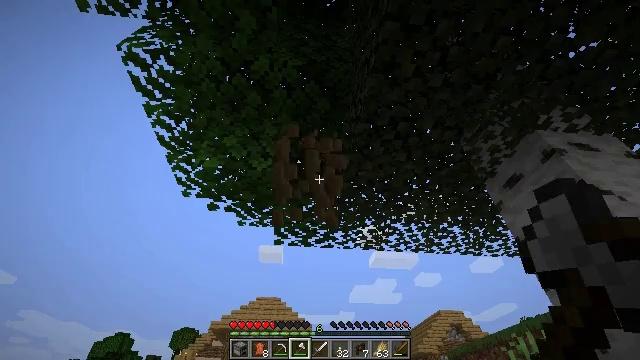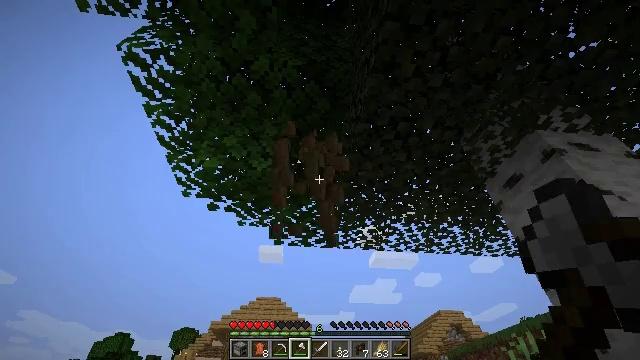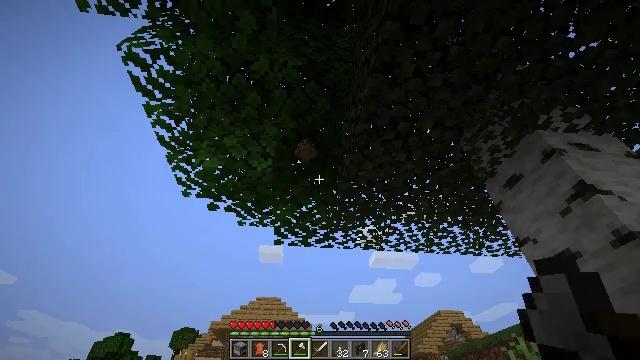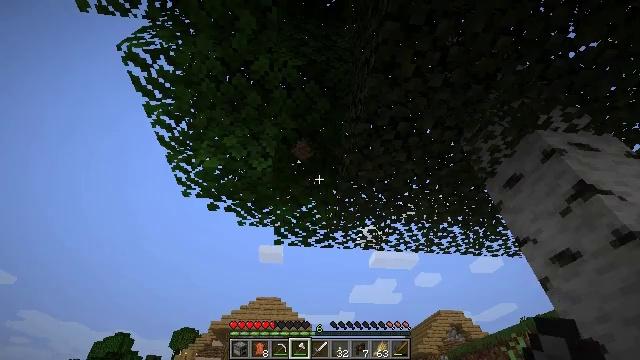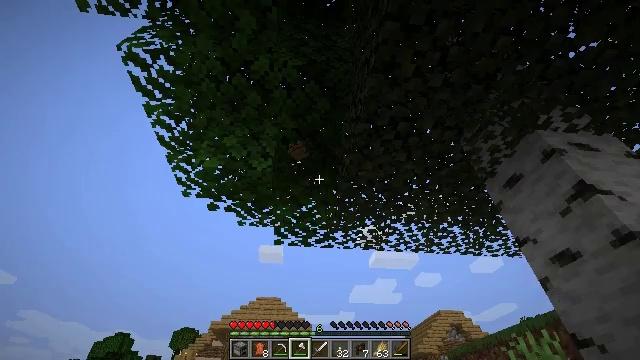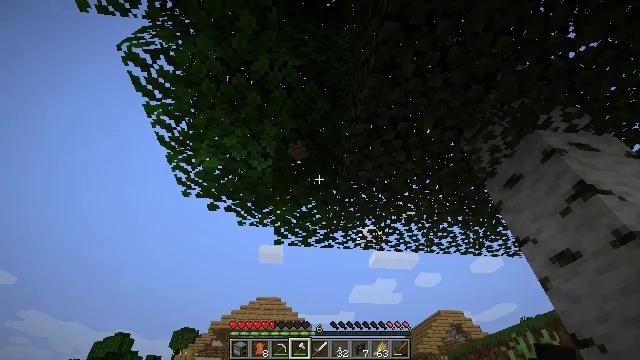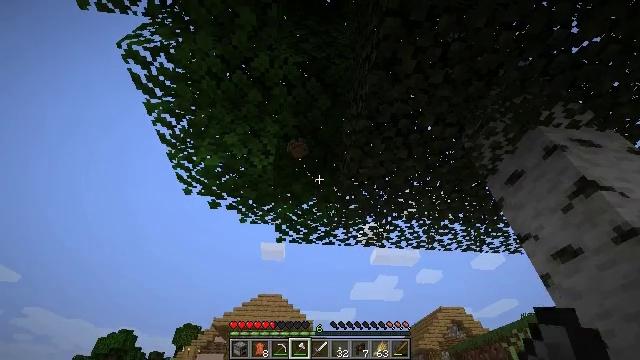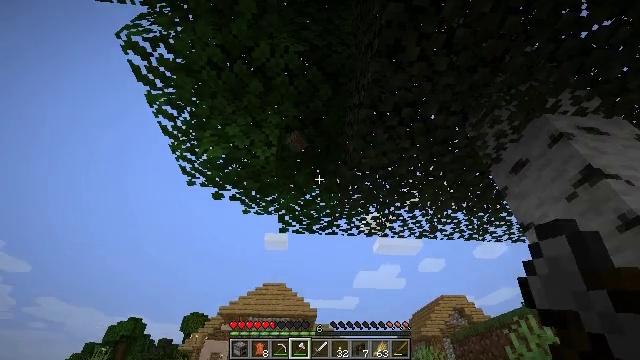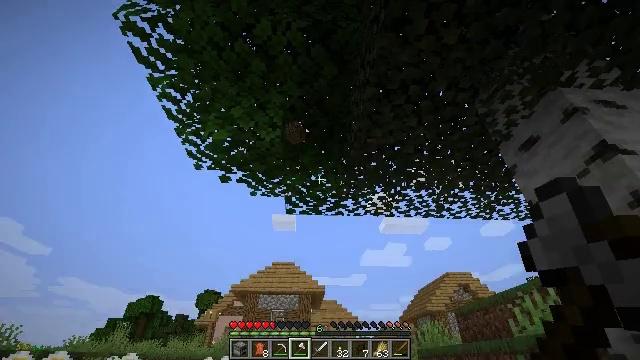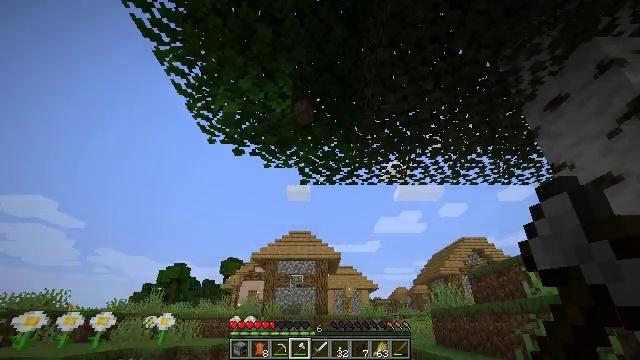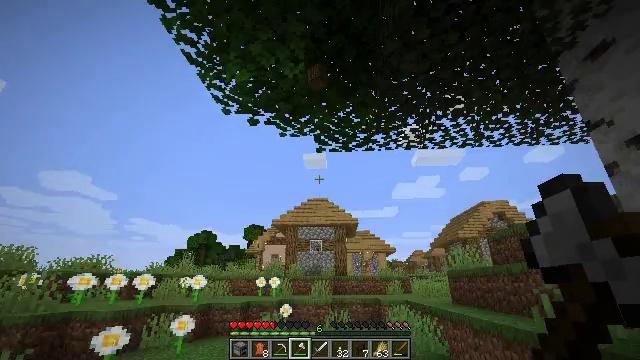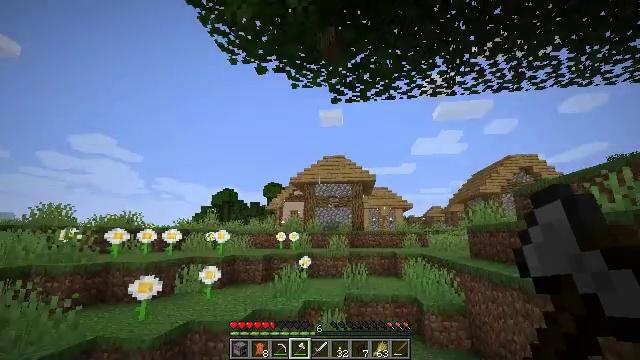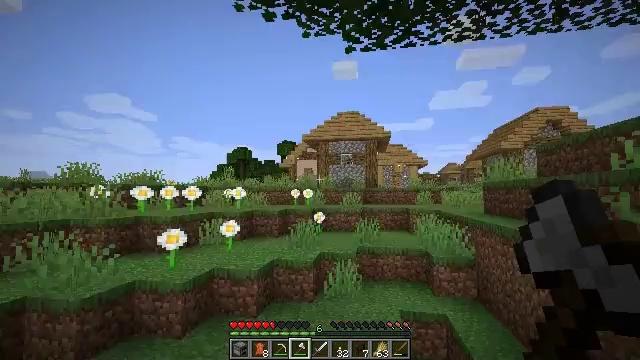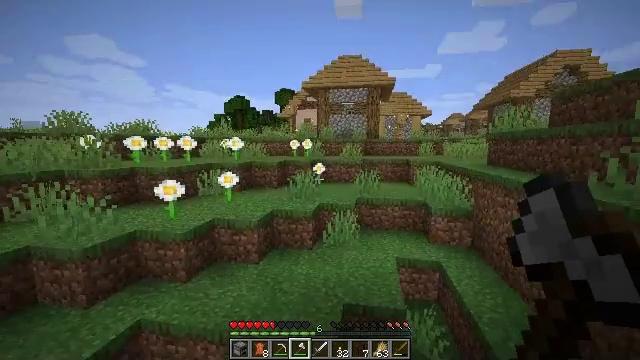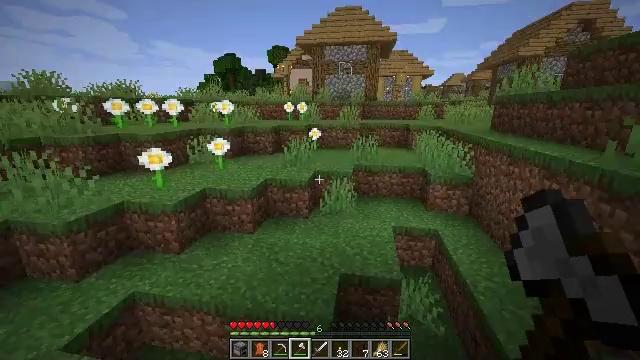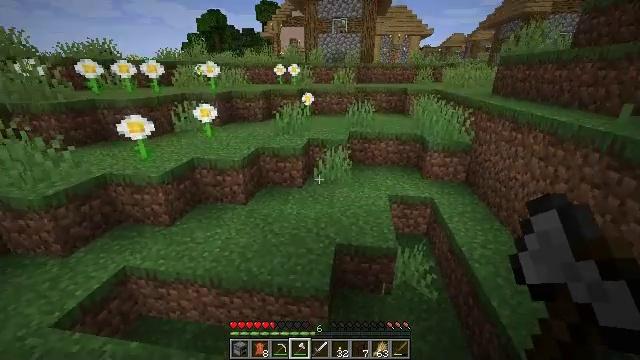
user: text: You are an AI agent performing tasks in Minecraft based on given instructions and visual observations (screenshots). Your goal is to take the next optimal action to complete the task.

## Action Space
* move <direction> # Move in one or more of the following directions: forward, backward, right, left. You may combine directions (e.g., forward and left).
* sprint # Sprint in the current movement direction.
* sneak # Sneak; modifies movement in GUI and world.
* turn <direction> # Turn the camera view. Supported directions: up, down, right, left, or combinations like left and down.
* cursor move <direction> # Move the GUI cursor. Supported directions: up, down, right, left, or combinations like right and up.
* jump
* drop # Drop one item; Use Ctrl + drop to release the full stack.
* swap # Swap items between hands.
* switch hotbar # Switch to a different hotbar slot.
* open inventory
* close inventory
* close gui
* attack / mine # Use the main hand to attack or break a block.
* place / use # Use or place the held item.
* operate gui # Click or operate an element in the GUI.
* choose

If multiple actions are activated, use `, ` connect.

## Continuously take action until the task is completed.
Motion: motion action
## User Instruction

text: Craft a smoker.
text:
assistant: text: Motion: attack / mine
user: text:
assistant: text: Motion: attack / mine
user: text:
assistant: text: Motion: attack / mine
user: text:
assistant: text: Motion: no_op
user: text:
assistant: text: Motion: no_op
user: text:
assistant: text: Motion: no_op
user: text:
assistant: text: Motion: turn down
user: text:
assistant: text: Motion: turn left and down
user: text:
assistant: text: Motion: turn left and down
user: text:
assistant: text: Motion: move forward, turn left and down
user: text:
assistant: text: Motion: move forward, turn left and down
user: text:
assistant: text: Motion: move forward, turn left and down
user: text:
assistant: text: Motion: move forward, turn down
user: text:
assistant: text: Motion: move forward, turn down
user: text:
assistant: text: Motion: move forward, turn right and down
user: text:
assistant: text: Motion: move forward, turn right and down
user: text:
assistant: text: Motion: move forward, turn right and down
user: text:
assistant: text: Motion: move forward, turn down
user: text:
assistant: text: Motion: move forward
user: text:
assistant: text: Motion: move forward
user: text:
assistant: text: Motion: move forward
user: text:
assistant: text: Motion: move forward
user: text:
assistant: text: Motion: move forward
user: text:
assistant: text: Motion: move forward
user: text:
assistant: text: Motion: move forward
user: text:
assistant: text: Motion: move forward
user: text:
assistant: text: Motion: move forward
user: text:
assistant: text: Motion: move forward
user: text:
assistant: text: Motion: move forward, turn right and up, jump
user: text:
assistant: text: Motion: move forward, turn right and up, jump